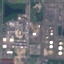
Land use / land cover class: Industrial